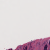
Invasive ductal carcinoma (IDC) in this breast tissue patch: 1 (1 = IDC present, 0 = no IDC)